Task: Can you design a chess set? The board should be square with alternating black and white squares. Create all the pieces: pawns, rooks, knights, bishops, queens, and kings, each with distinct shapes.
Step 751:
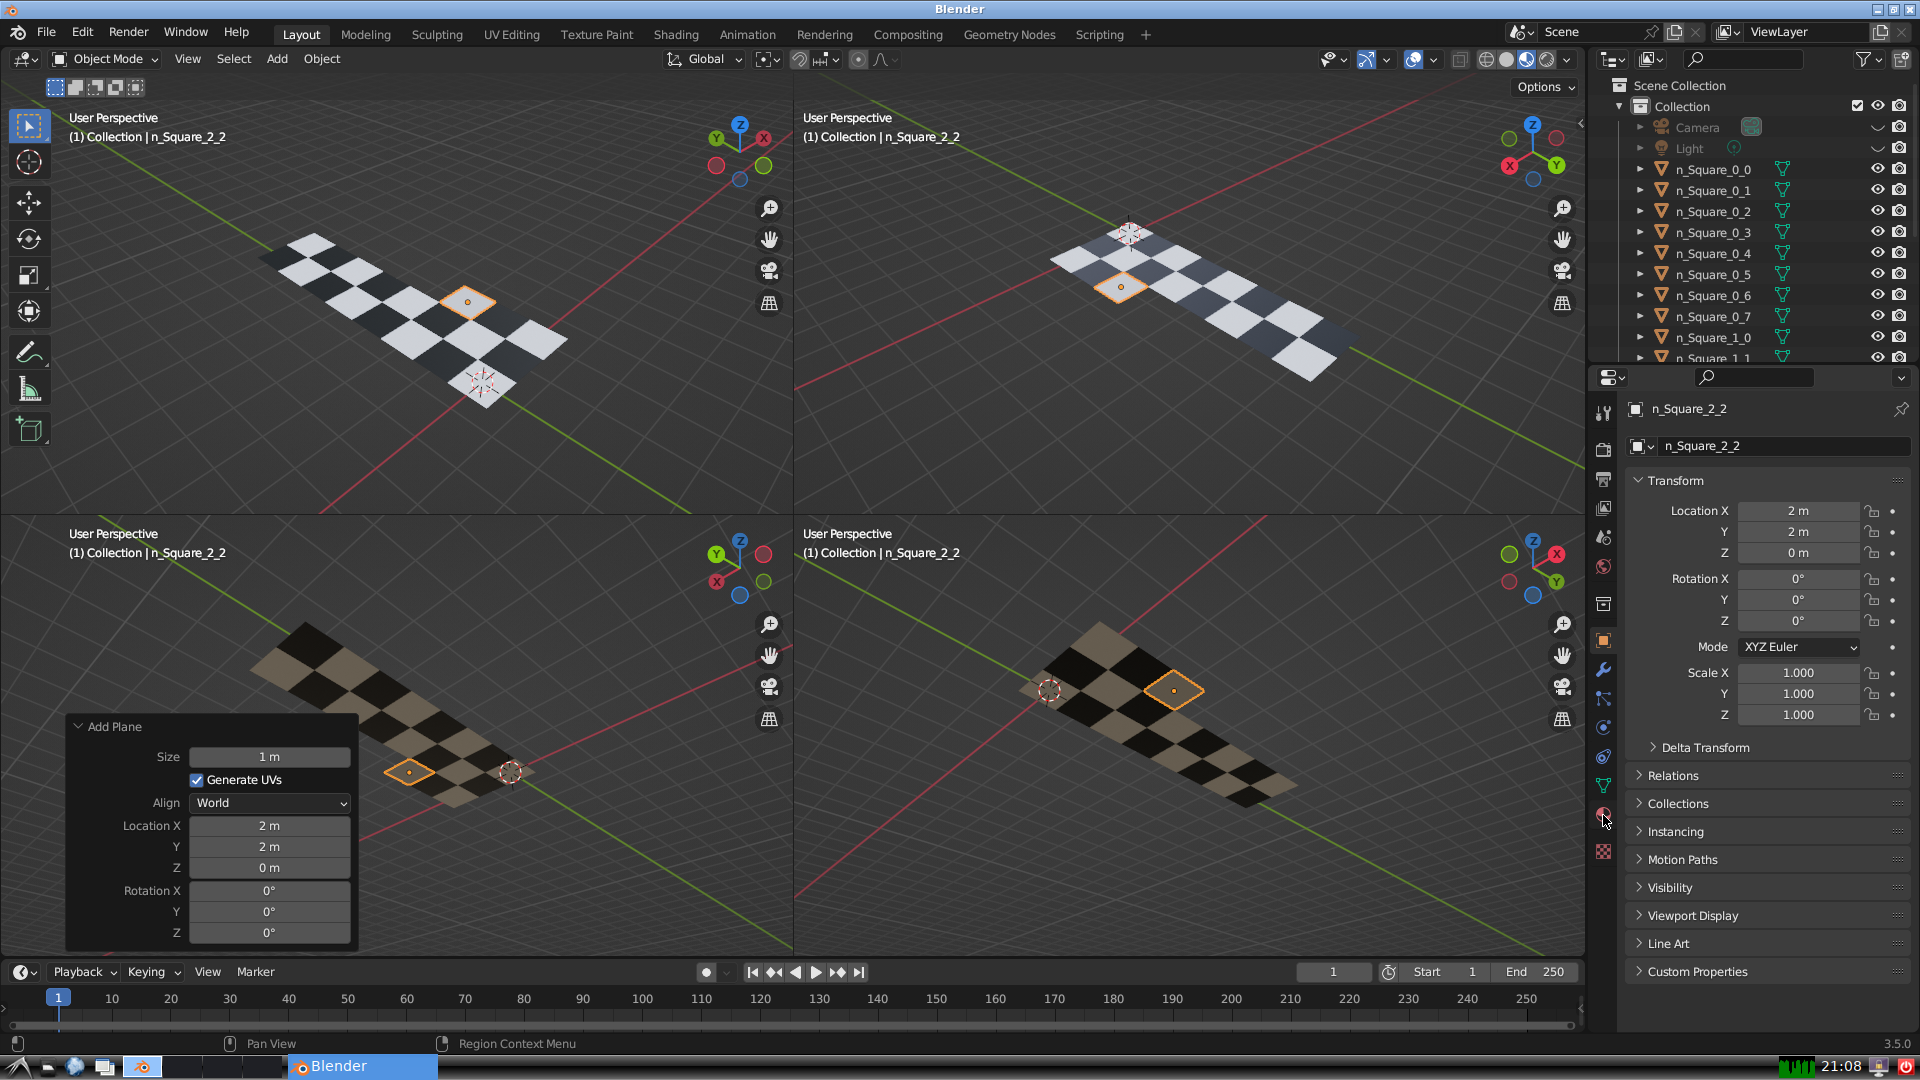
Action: click: no